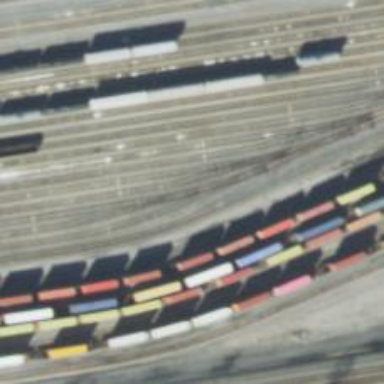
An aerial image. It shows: Railway yard.